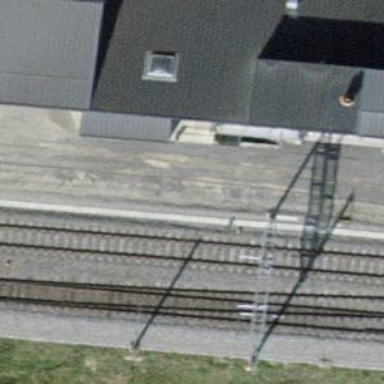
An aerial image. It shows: Single railway spur track.